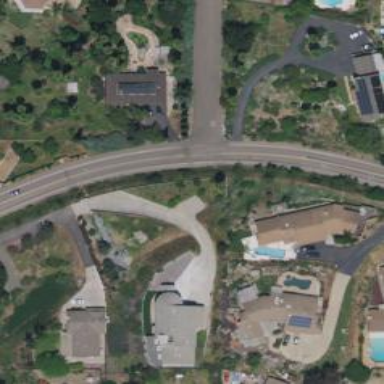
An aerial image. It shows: Driveway leading to service road.